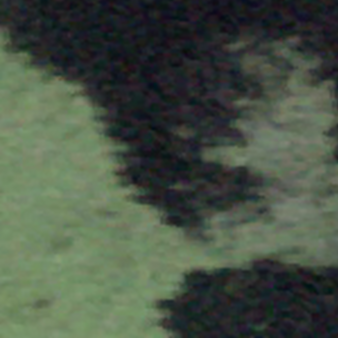
Label: other